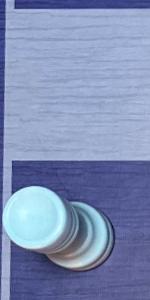
Label: Rook_White